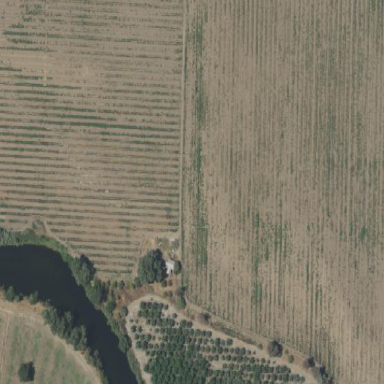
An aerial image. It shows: Orchard filled with walnut trees.